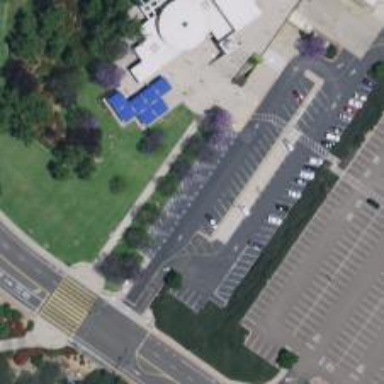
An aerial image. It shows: Parking space.